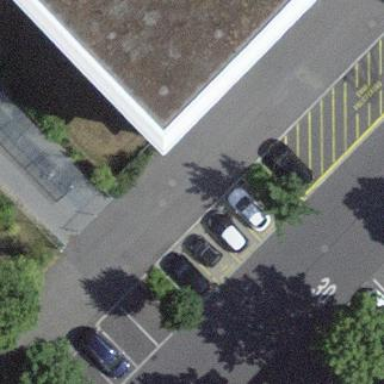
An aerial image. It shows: Parking available on the street side.